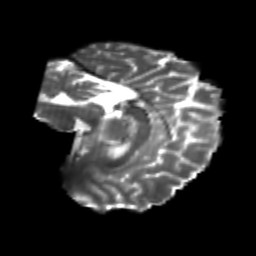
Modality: T2w
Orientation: sagittal
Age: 24
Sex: female
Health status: healthy
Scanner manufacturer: philips
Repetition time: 7.39 s
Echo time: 0.08599 s